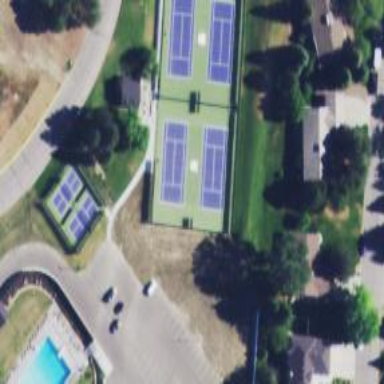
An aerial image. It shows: Tennis court on pitch designated for leisure land.